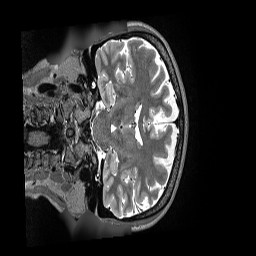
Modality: T2w
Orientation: coronal
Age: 57
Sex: female